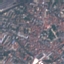
Land use / land cover class: Residential